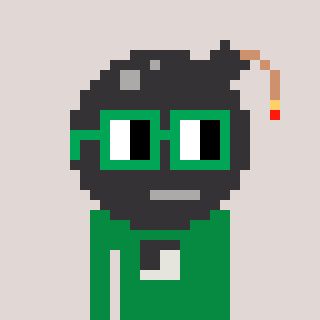
a pixel art character with square green glasses, a bomb-shaped head and a green-colored body on a warm background